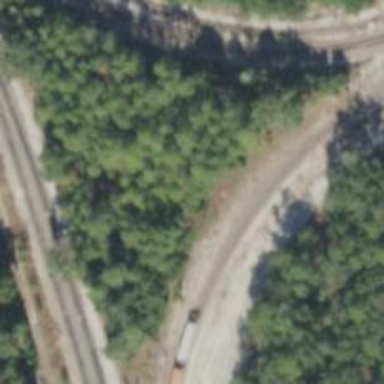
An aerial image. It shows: Railway spur junction.